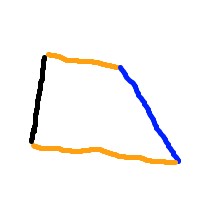
Shape: trapezoid